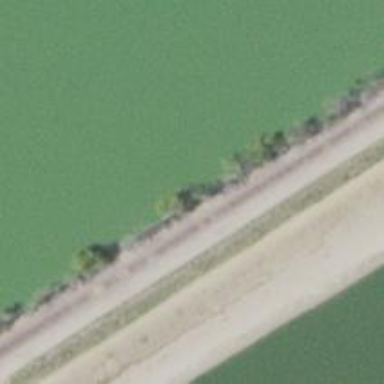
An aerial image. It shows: Railway line running on embankment.